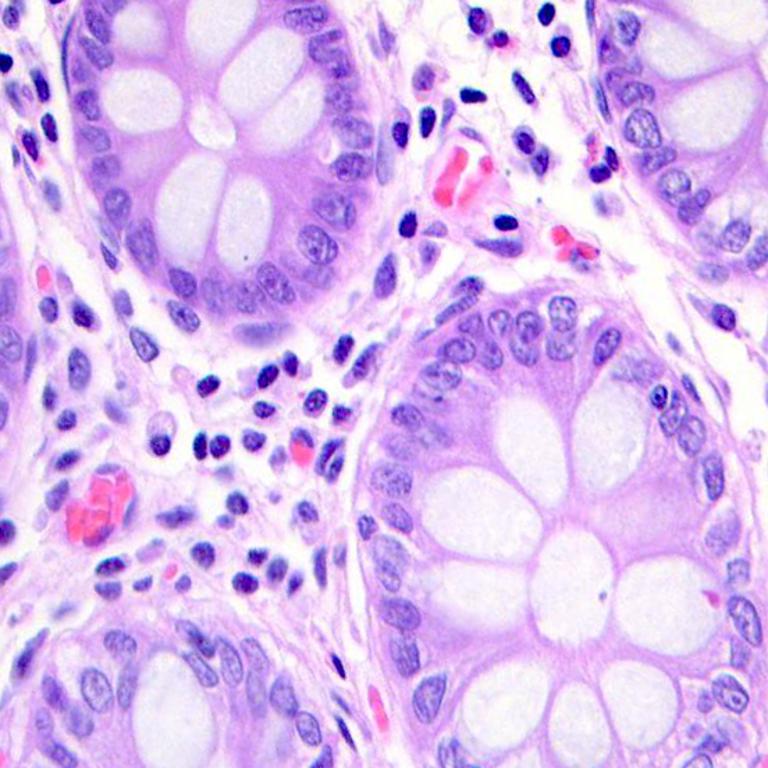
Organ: colon
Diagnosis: benign